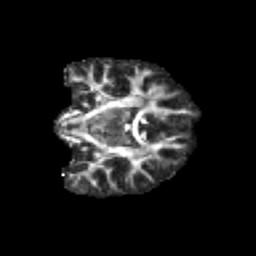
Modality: FA
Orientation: coronal
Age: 12
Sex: female
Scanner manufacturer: siemens
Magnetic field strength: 3 T
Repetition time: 3.8 s
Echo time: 0.07 s